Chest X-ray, PA view. Patient: 29 years old, sex F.
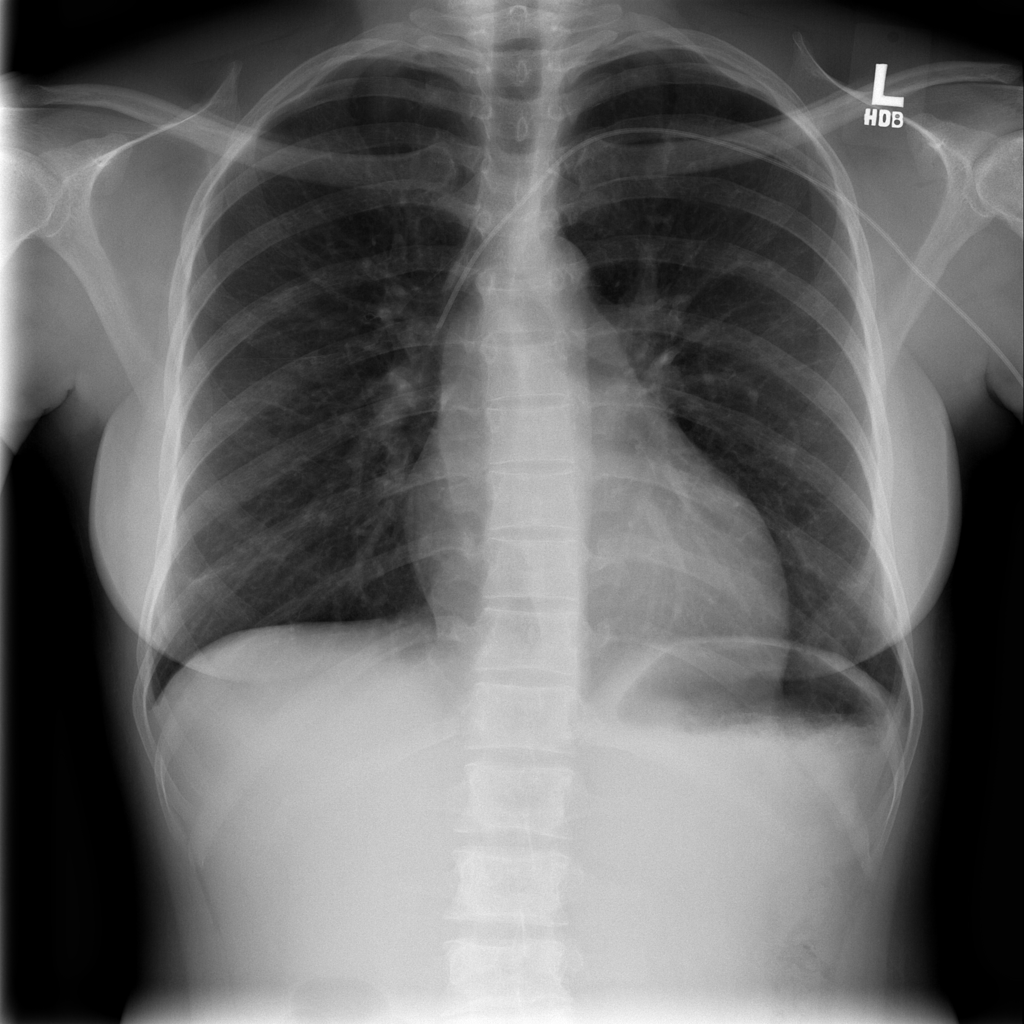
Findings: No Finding